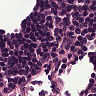
Metastatic tissue present: no